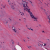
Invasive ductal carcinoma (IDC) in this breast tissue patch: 1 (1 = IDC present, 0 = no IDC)